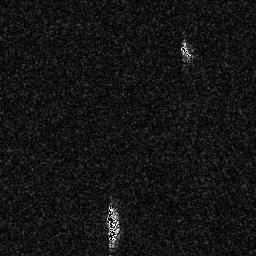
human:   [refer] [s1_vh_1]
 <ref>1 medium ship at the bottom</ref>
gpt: <box>[[41, 80, 46, 96, 0]]</box>